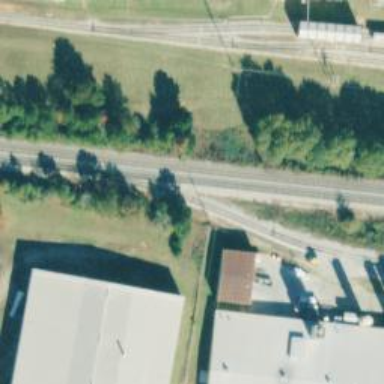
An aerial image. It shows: Rail spur service.